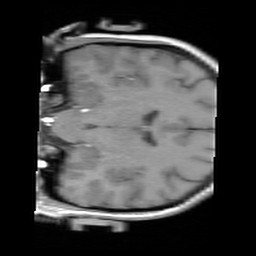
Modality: FLASH
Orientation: coronal
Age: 28
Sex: female
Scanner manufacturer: siemens
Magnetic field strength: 3 T
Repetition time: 0.245 s
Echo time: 0.0026 s